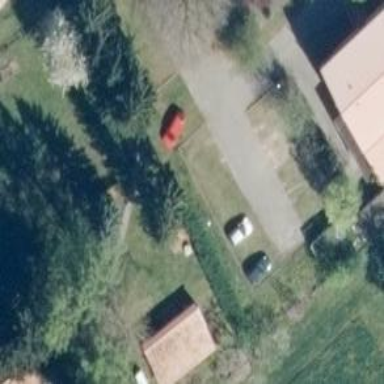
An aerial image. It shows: Parking area with surface.